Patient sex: F
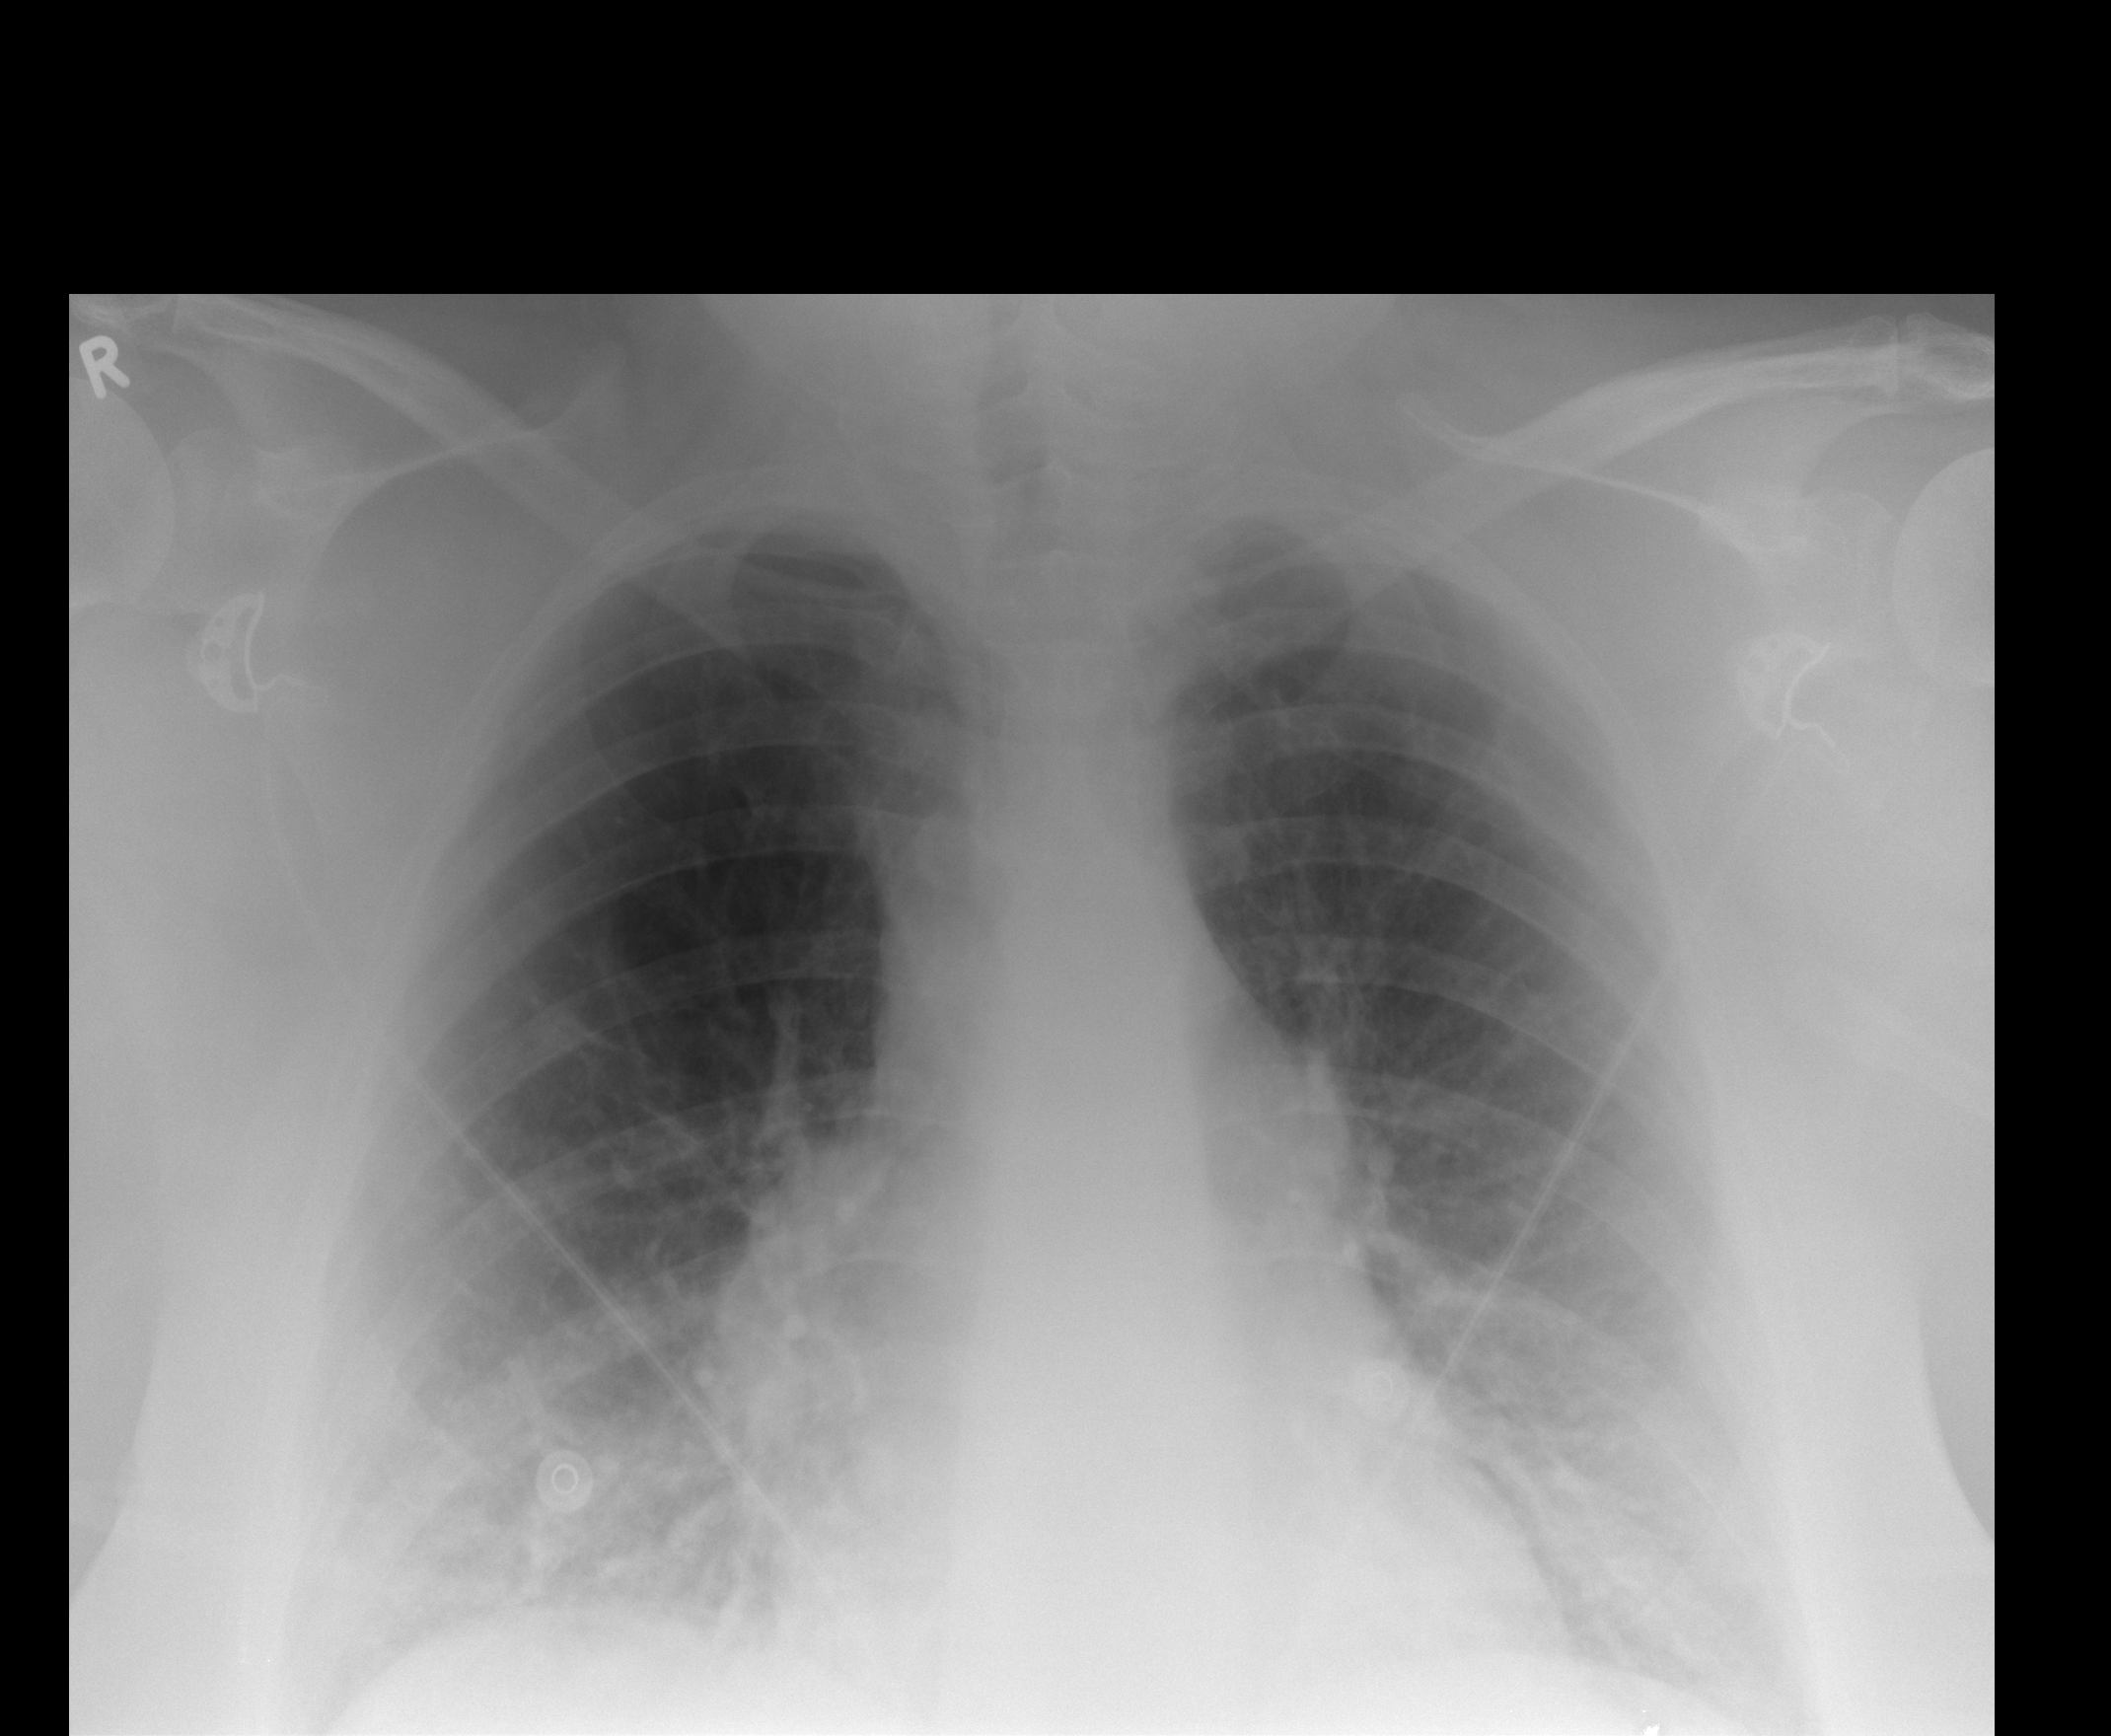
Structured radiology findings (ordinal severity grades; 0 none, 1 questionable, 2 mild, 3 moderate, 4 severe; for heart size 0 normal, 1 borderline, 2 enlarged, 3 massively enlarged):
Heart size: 2
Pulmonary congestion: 0
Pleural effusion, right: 0
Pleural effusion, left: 0
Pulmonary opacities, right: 1
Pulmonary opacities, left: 1
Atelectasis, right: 1
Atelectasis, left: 1